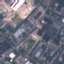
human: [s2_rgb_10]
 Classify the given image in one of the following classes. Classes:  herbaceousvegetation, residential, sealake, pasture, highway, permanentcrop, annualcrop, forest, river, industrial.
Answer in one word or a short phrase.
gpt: Industrial